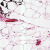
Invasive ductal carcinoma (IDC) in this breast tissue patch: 0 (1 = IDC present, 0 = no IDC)